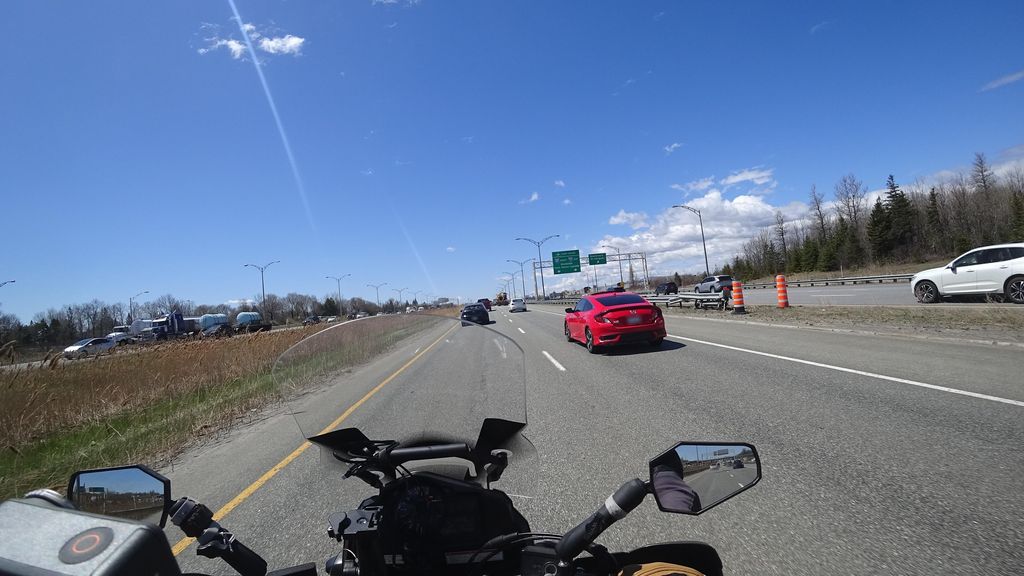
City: quebec_city